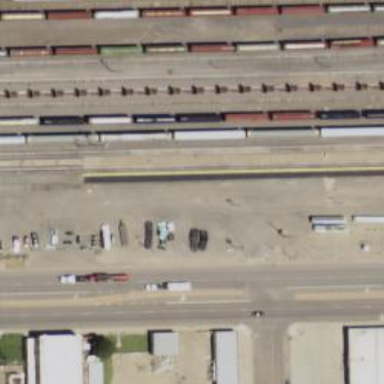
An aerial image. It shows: Railway stop.